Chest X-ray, PA view. Patient: 48 years old, sex F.
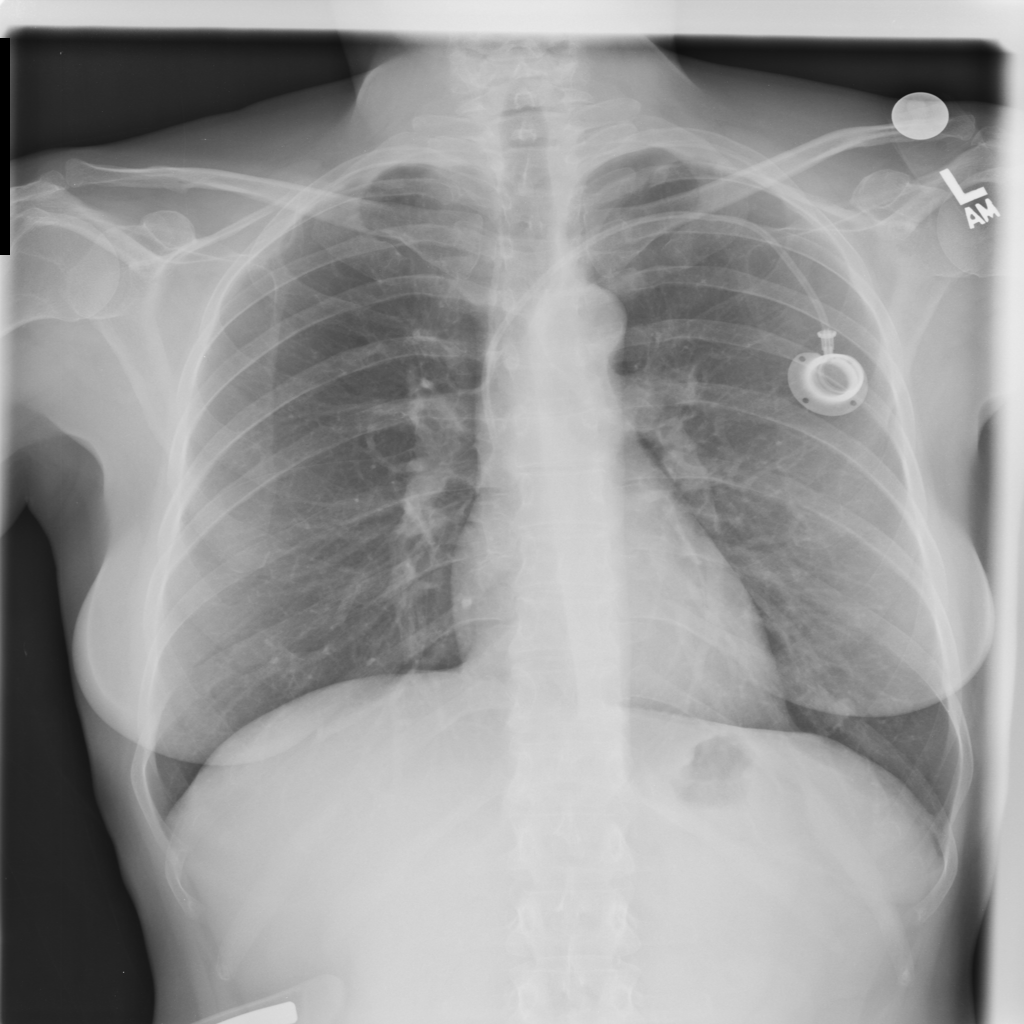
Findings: No Finding